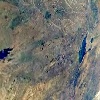
Label: land